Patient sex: M
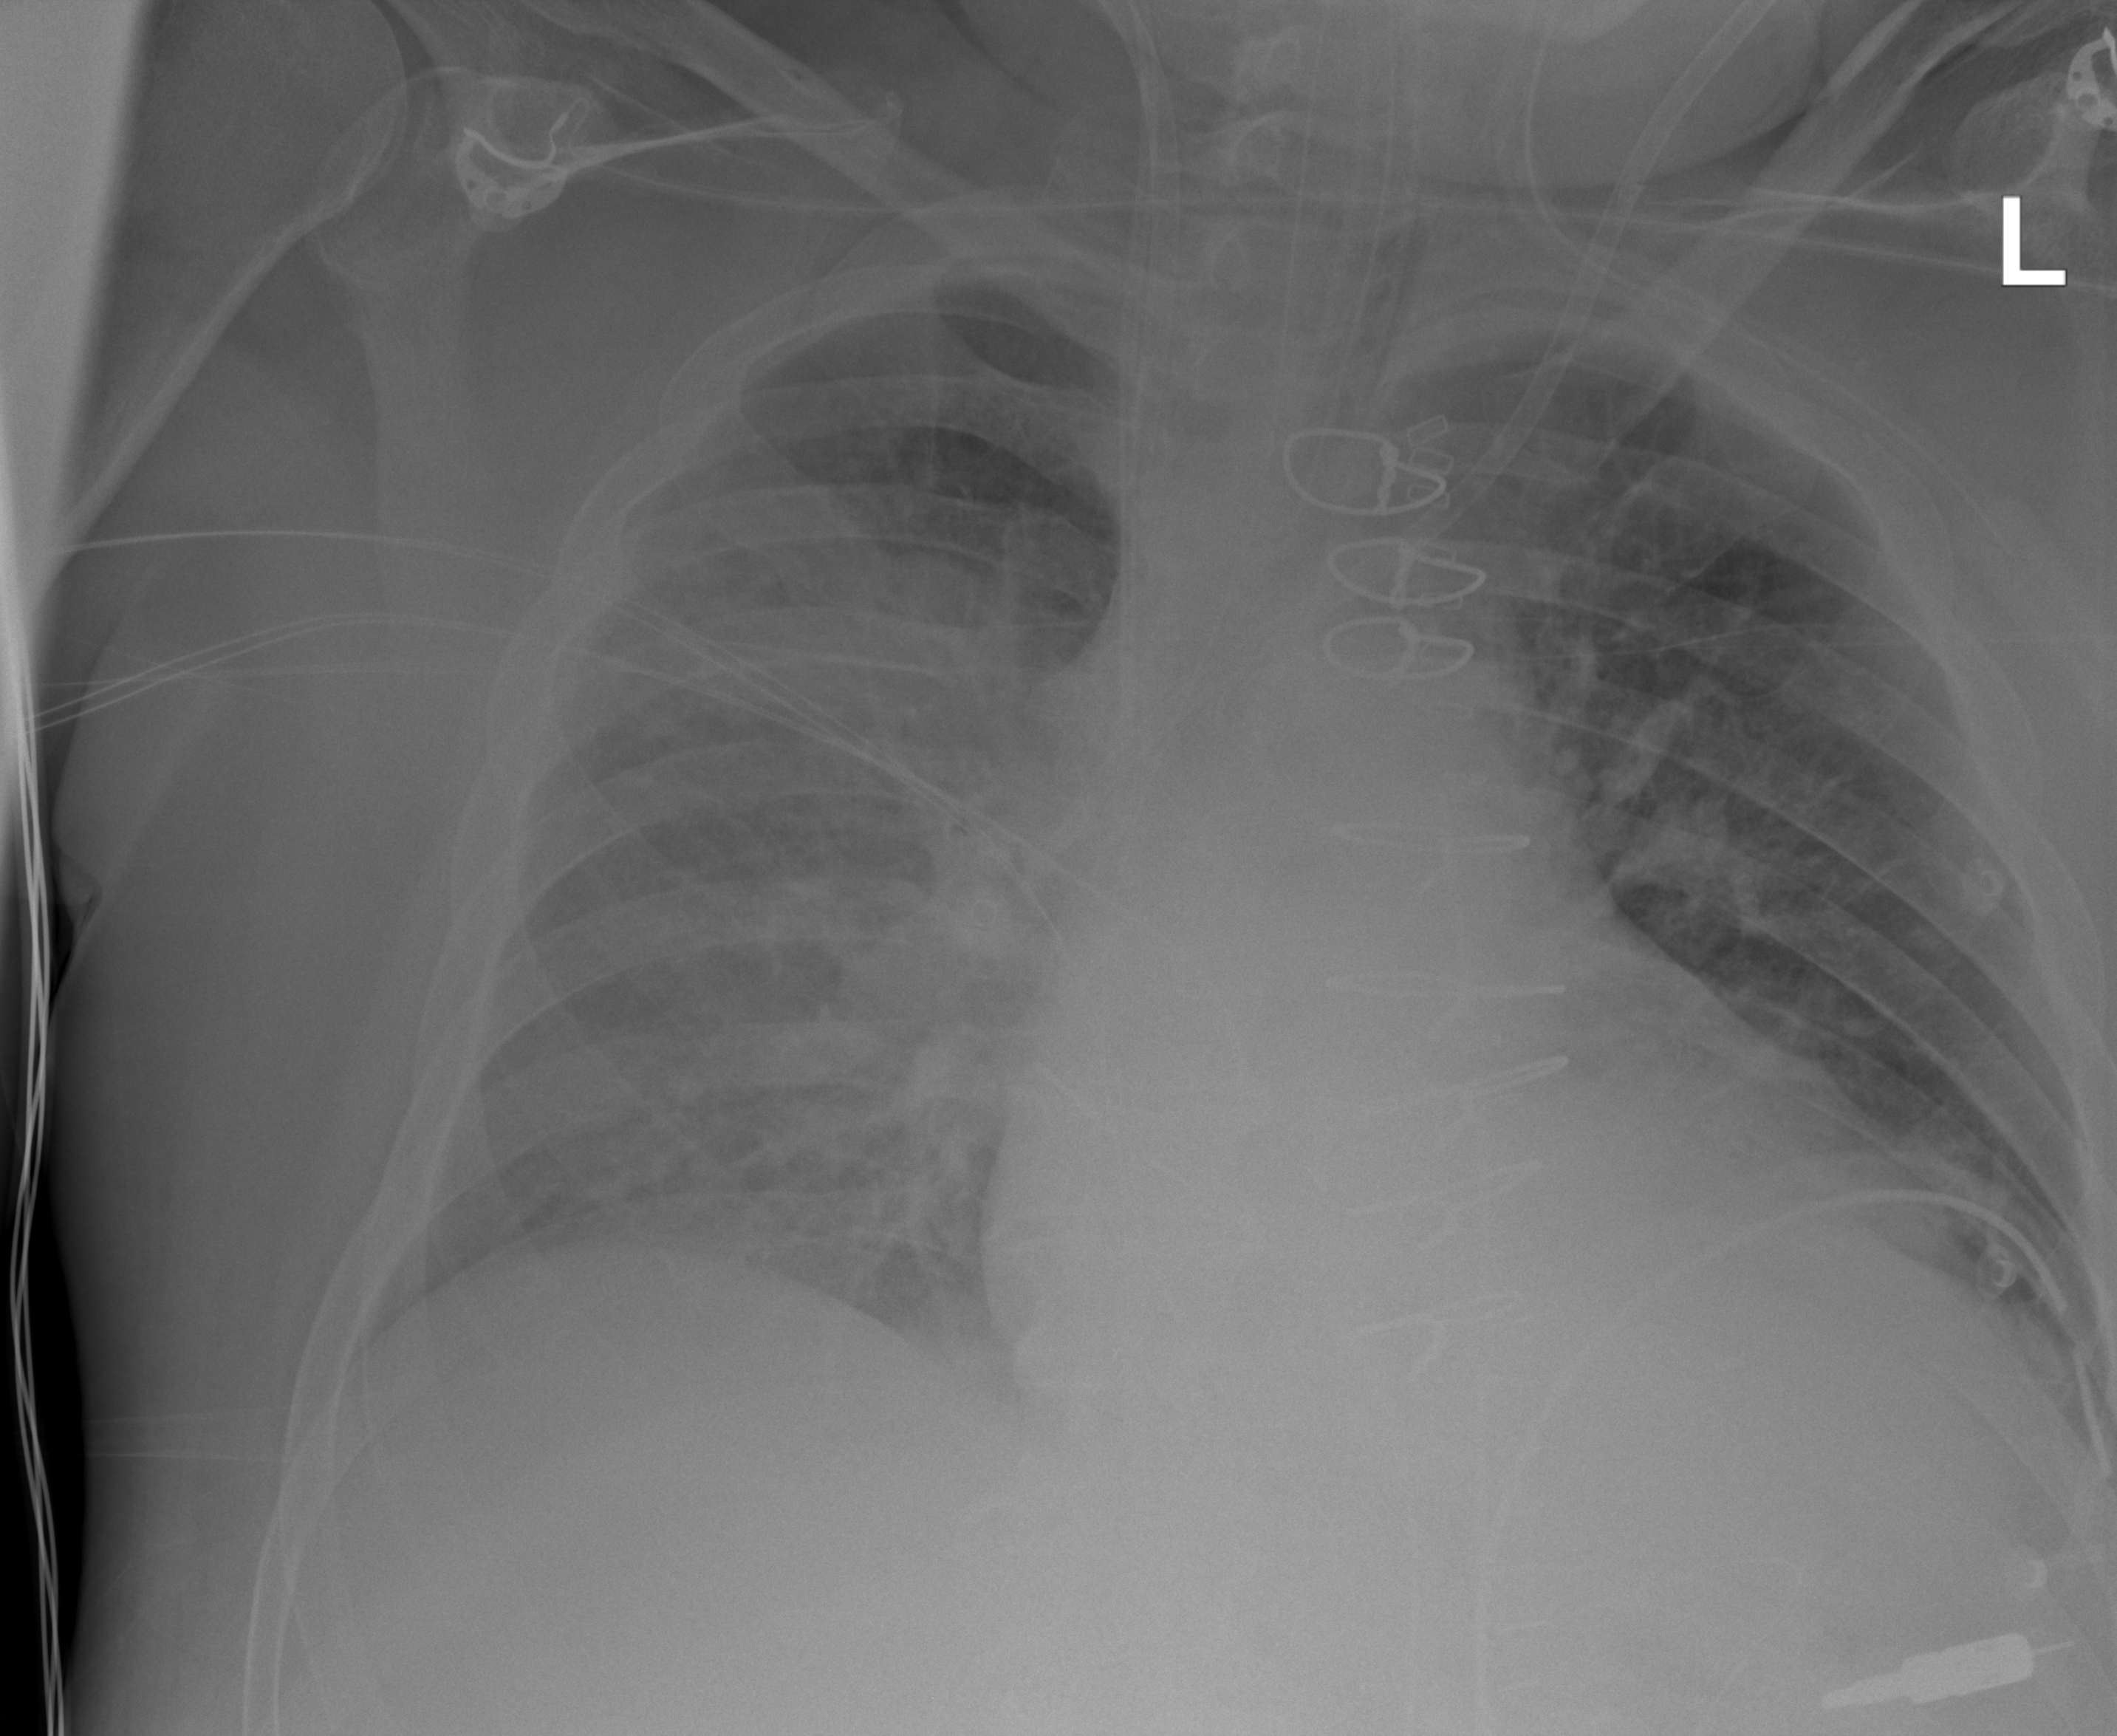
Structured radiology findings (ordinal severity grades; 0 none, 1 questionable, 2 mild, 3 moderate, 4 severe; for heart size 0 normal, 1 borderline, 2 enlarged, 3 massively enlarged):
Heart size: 2
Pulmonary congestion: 2
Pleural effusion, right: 1
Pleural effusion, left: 2
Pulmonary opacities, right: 2
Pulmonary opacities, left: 1
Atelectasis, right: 0
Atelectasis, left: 2